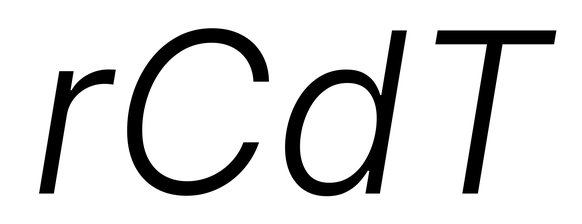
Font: Inter-Italic_Light_Italic